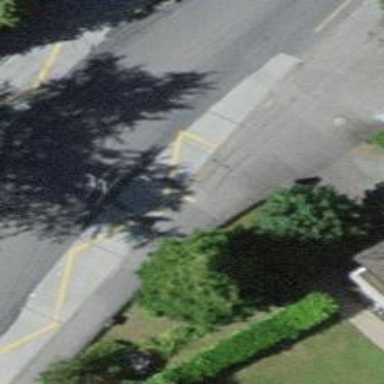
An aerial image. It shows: Bus stop with platform for public transport. Trolleybuses are also available at this stop.